Field crop: maize
Growth stage: 2
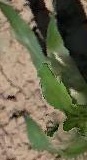
Species: maize